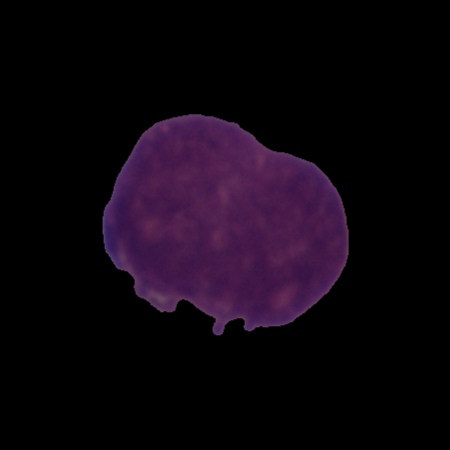
Label: cancer